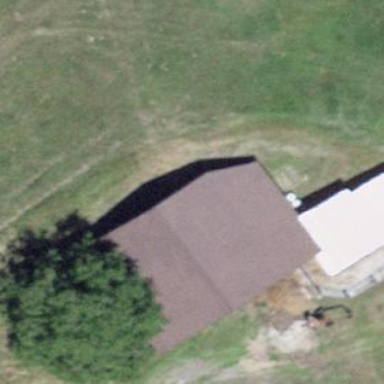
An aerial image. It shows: Barn.